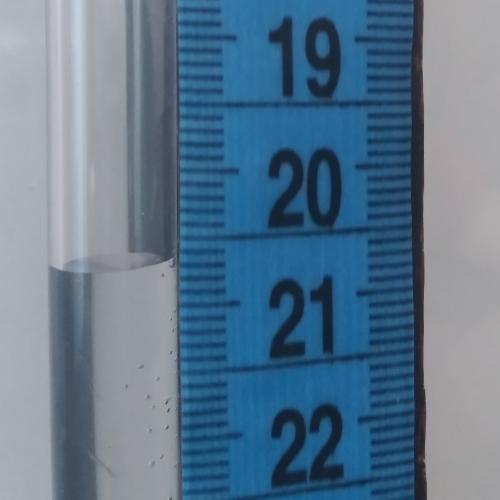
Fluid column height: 20.7 cm